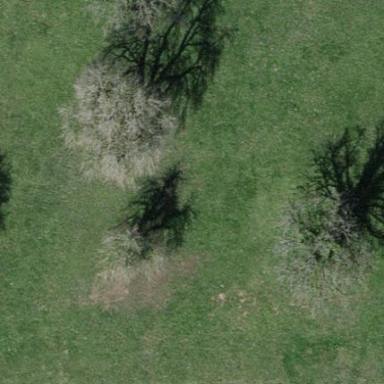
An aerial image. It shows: Orchard.